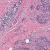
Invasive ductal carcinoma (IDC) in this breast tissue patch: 1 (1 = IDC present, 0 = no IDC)